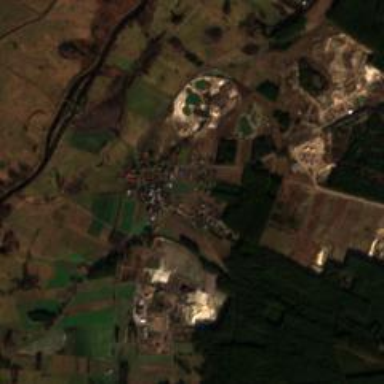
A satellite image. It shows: Village.